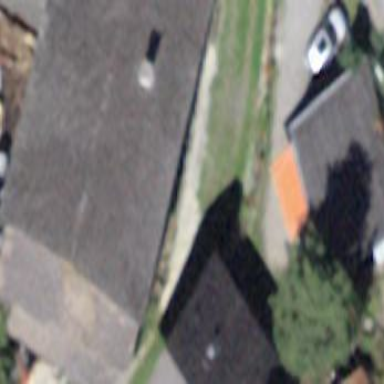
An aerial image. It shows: Simple house.